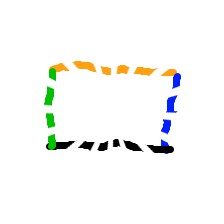
Shape: rectangle